九年级 · 统计数学
如图, 正方形 $A B C D$ 内的图形来自中国古代的太极图. 正方形内切圆中的黑色部分和白色部分关于正方形的中心成中心对称. 在正方形内随机取一点, 则此点取自黑色部分的概率是 \$ \qquad \$ .

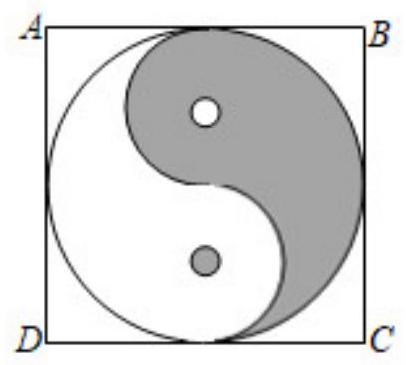
答案: $\frac{\pi}{8}$
解析: 根据图形的对称性知, 黑色部分为圆面积的一半,

设圆的半径为 1 , 则正方形的面积为 2 ,

所以黑色部分的面积为 $S=\frac{1}{2} \cdot \pi \cdot 1^{2}=\frac{\pi}{2} ，$

则所求的概率 $P=\frac{\frac{\pi}{2}}{2^{2}}=\frac{\pi}{8}$,

故答案为: $\frac{\pi}{8}$.